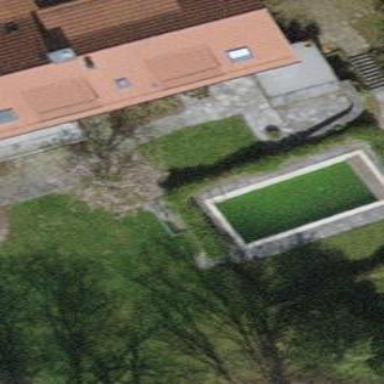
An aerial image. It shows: Swimming pool located in leisure land.